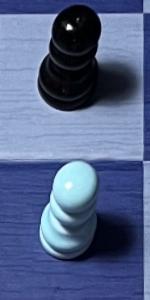
Label: Pawn_White